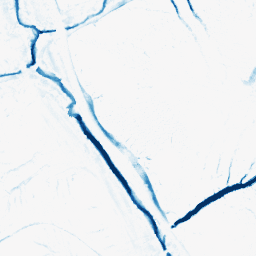
Category: morphological
Decomposition family: morphological
Decomposition parameters: operation: closing
size: 5
Upsampling method: quadratic
Upsampling parameters: scale: 8
Upsampling scale: 8